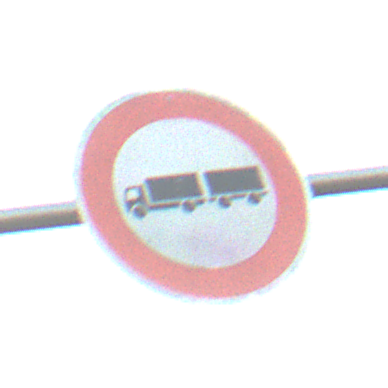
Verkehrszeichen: VerbotLastkraftwagenMitAnhaenger
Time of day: SunriseSunset
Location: Outdoor (RoadRail)
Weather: PartlyCloudy
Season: NotSpecified
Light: Natural